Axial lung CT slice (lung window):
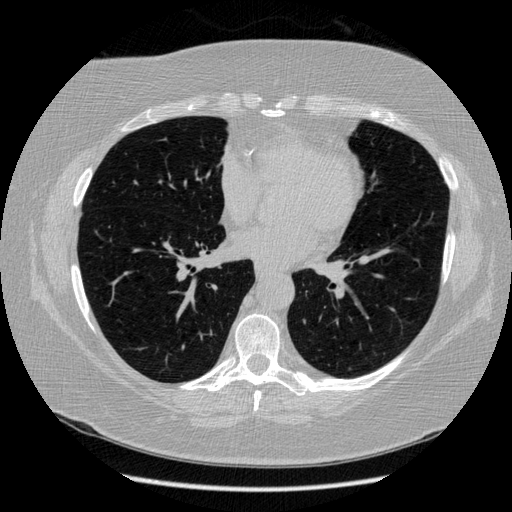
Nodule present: no